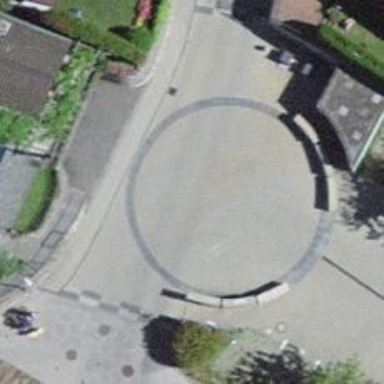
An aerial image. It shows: Mini roundabout on the road.